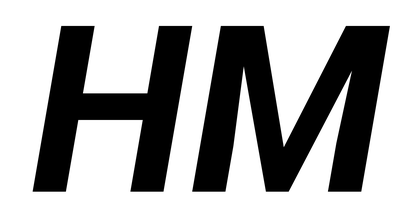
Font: Roboto-Italic_Bold_Italic